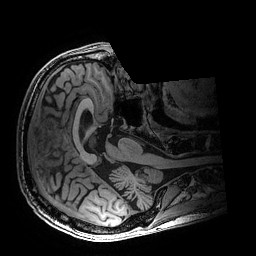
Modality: T1w
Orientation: axial
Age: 66
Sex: male
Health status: healthy
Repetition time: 2.53 s
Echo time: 0.0034 s